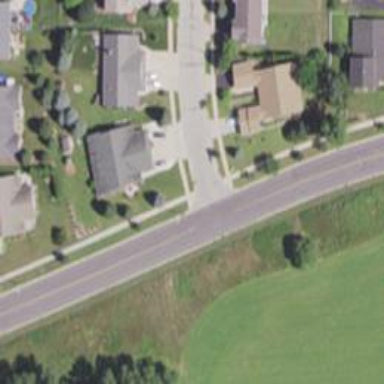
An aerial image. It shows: Road with stop sign.